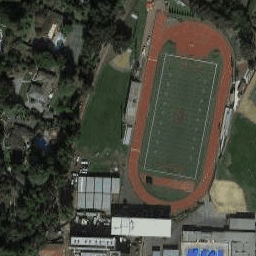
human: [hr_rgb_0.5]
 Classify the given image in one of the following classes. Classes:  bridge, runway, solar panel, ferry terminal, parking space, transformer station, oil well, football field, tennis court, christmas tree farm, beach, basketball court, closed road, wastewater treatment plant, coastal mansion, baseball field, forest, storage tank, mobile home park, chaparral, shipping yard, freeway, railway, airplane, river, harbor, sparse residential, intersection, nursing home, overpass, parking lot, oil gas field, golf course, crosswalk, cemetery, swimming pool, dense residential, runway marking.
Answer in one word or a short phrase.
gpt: football field